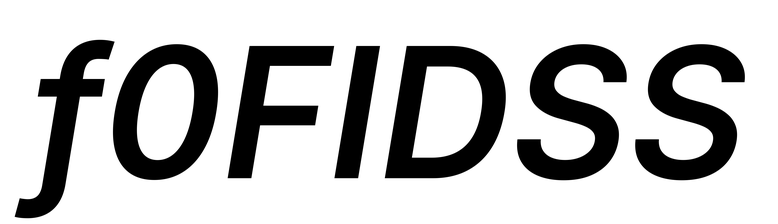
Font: Inter-Italic_SemiBold_Italic